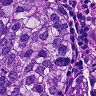
Metastatic tissue present: yes